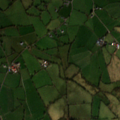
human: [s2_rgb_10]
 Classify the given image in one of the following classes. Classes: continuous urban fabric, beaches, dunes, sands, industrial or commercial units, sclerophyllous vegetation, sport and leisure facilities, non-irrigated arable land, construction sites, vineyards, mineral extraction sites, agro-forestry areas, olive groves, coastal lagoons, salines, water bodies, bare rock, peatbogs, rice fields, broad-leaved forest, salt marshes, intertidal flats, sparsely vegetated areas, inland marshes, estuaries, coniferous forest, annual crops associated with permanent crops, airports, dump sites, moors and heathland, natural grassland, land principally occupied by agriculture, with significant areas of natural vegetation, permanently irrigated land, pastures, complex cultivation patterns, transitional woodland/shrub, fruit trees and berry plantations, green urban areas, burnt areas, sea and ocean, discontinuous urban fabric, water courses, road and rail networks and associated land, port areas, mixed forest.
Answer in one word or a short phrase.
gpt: pastures